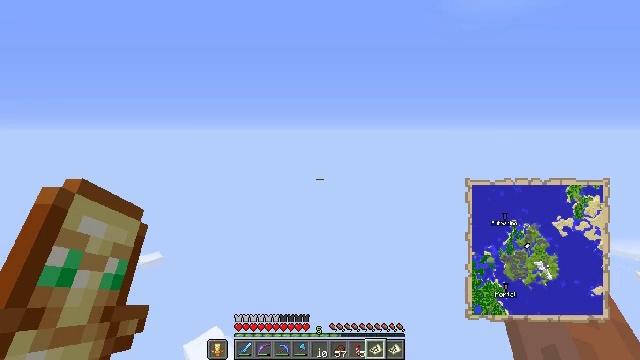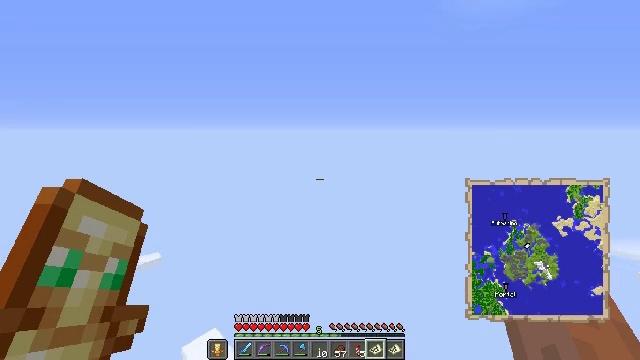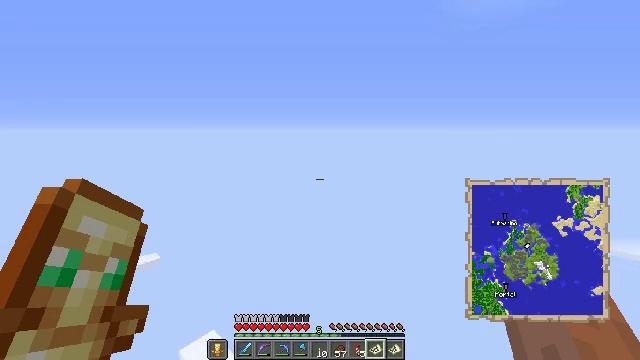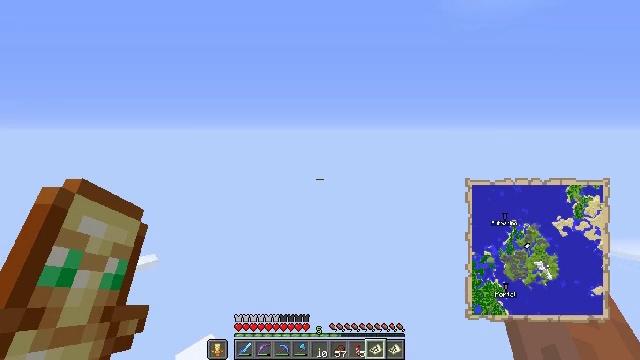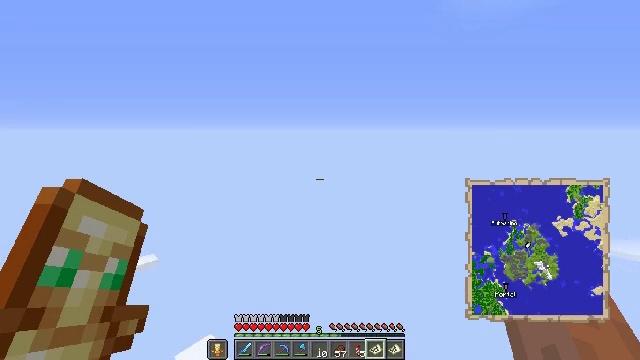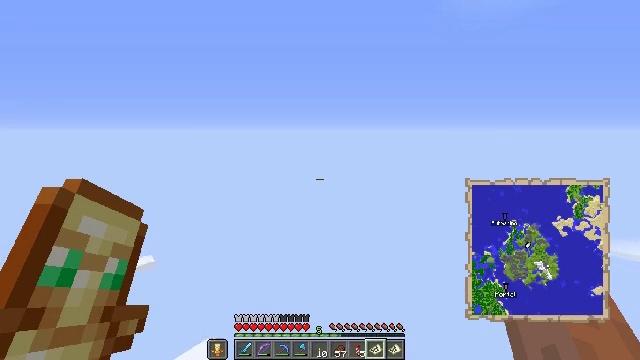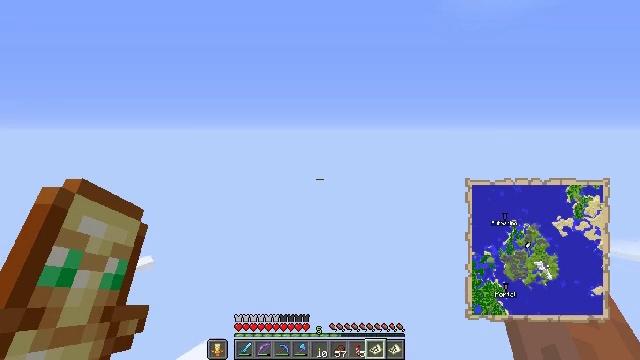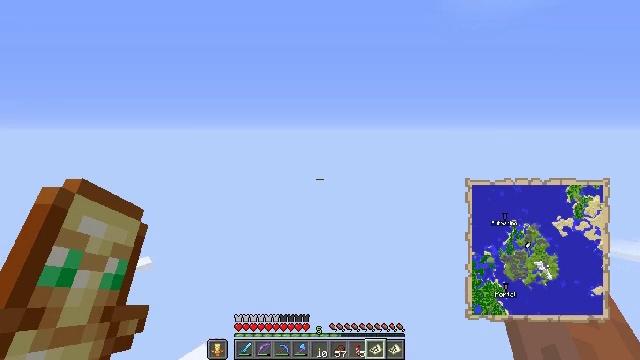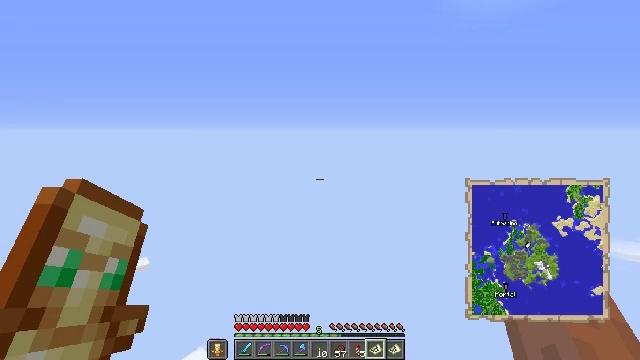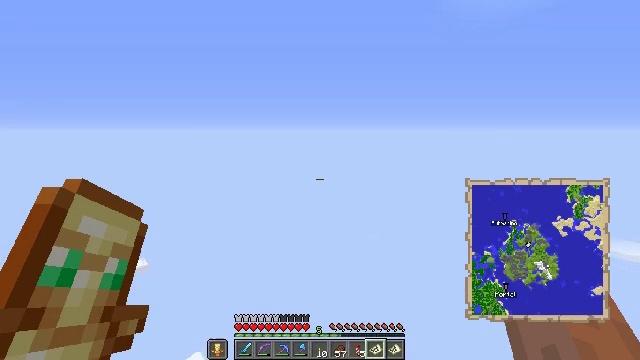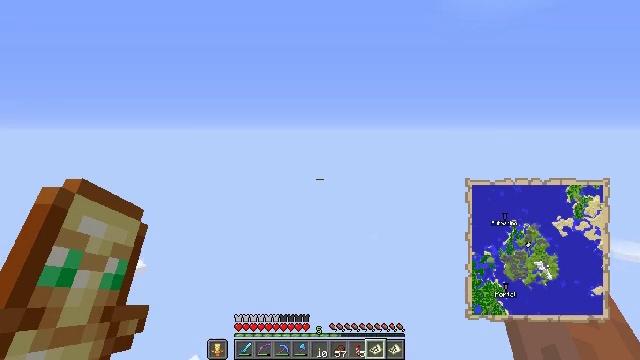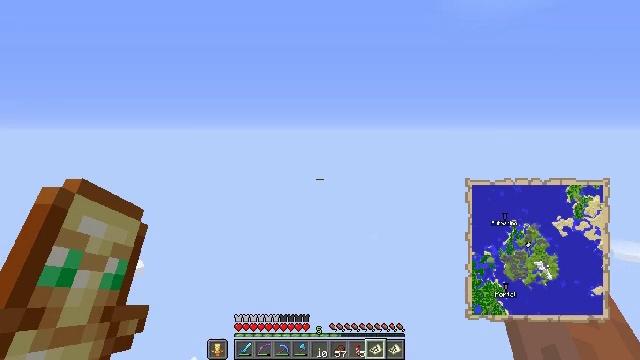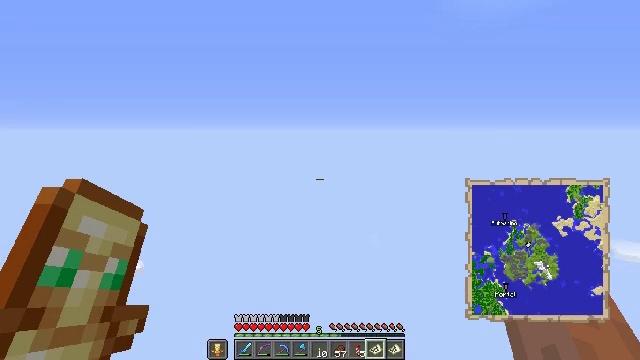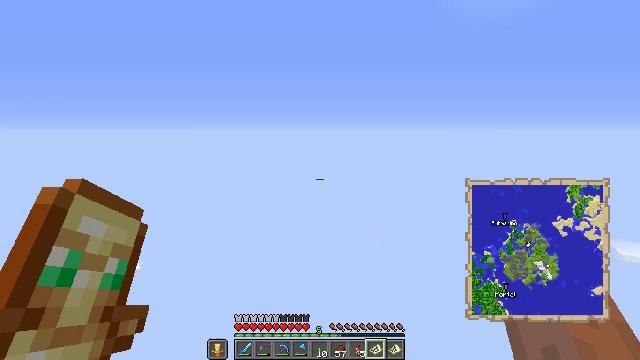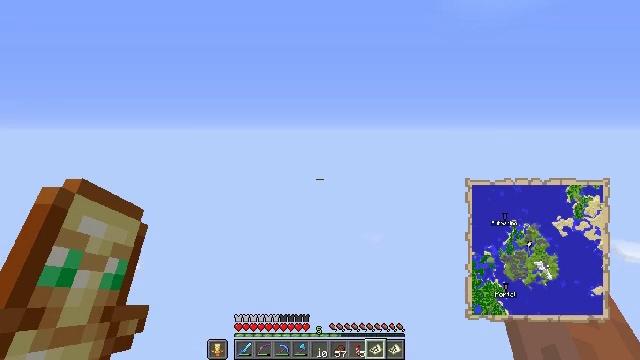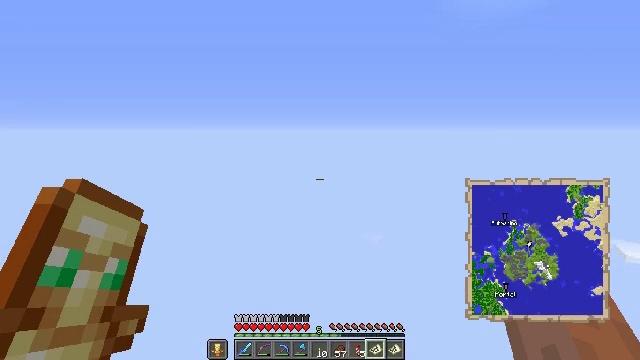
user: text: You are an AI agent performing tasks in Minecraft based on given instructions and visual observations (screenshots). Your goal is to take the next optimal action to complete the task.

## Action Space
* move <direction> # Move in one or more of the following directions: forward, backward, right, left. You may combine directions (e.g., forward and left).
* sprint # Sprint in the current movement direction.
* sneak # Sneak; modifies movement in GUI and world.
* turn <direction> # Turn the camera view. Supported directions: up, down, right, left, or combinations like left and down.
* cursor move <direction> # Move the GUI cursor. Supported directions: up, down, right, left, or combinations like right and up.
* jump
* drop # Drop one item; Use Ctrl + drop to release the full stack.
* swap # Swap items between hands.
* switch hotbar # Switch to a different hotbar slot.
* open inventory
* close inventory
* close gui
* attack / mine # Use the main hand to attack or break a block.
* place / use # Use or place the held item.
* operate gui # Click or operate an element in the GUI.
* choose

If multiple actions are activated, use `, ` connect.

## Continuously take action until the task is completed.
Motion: motion action
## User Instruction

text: Mine a hay block from the field.
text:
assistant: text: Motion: move forward
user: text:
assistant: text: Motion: move forward
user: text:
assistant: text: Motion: move forward
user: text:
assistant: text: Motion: move forward
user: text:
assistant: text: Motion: move forward
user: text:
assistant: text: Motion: move forward
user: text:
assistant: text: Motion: move forward
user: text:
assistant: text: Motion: move forward
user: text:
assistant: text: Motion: move forward
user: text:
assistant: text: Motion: move forward
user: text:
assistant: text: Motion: move forward
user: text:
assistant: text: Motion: move forward
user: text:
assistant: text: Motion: move forward
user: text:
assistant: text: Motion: move forward
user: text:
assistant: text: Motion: move forward
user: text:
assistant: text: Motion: move forward
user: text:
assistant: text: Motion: move forward
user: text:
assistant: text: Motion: move forward
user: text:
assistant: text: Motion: move forward
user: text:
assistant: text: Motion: move forward
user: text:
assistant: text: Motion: move forward
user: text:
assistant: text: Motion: move forward
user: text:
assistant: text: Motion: move forward
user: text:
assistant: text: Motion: move forward
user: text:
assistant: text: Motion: move forward
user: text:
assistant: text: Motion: move forward
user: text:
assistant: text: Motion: move forward
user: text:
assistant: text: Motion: move forward
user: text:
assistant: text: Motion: move forward
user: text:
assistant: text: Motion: move forward